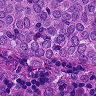
Metastatic tissue present: yes